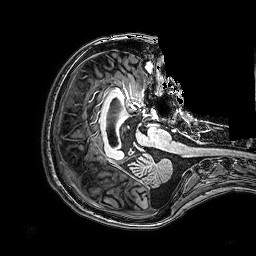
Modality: T1w
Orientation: axial
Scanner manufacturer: philips
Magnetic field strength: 3 T
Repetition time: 0.0096 s
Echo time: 0.0046 s